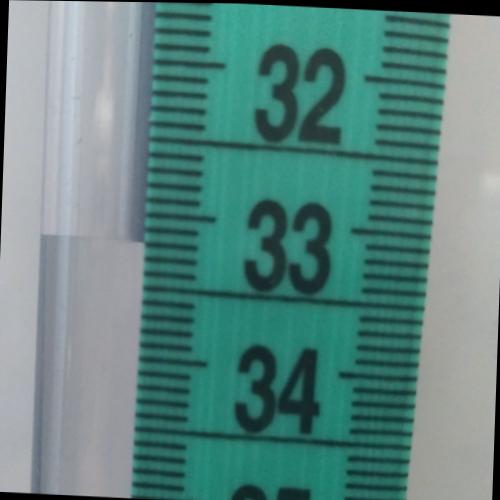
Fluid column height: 33.2 cm